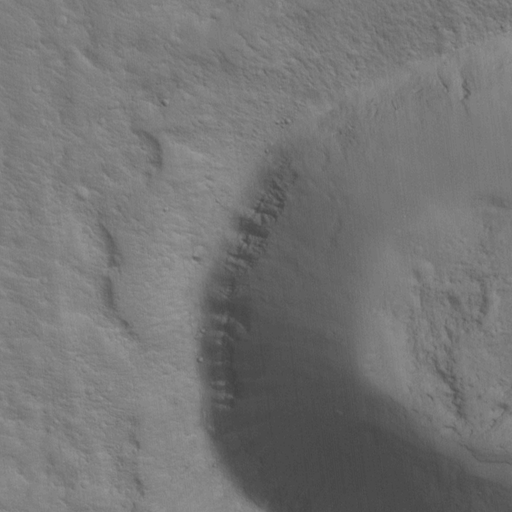
Classes present: Background